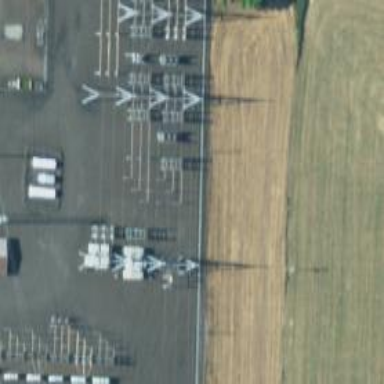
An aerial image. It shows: Switch for power supply.